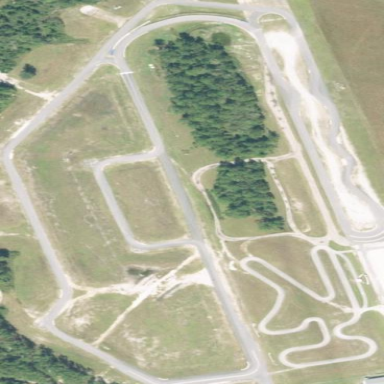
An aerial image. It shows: Raceway for motor sports.